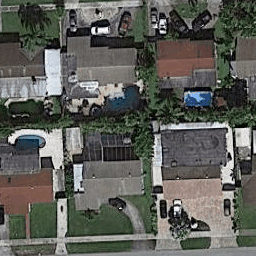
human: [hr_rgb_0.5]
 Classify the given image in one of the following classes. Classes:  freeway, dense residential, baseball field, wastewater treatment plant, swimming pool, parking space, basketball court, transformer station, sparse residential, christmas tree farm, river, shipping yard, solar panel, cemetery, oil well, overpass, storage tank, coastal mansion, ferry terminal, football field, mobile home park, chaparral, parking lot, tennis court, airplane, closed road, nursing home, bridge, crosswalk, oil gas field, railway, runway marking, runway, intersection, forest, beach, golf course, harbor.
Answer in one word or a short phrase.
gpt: dense residential